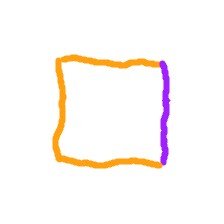
Shape: square